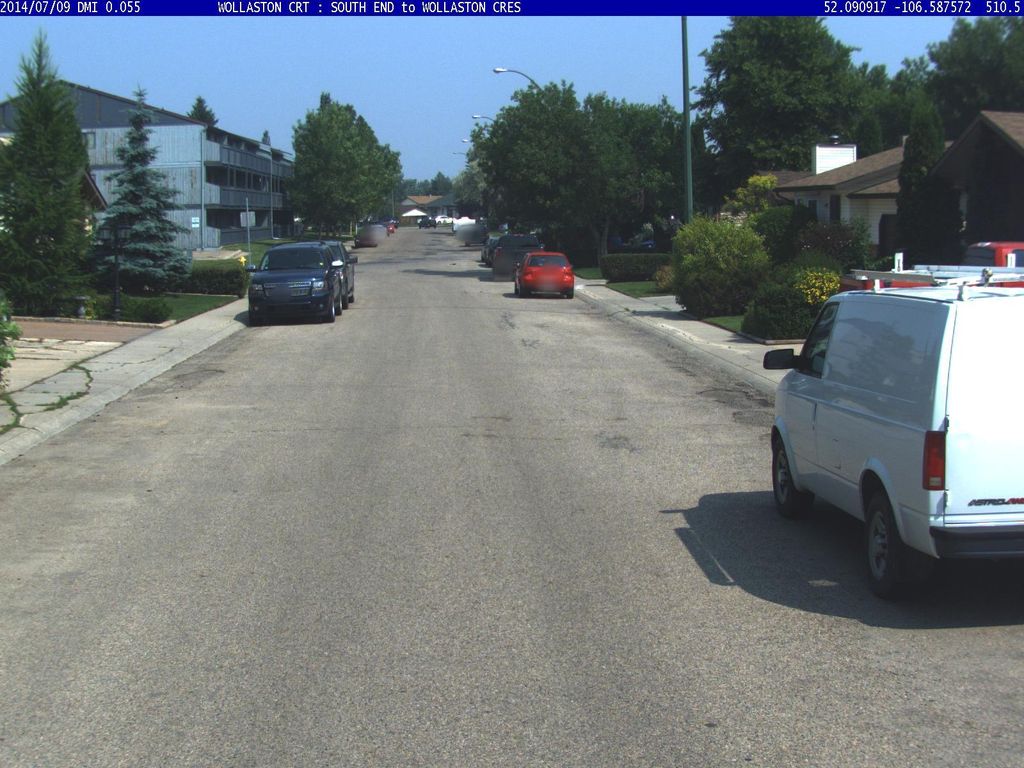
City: saskatoon